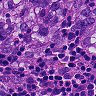
Metastatic tissue present: yes